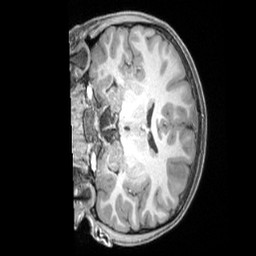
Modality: T1w
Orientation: coronal
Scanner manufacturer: siemens
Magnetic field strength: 3 T
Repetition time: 2.4 s
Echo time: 0.00224 s